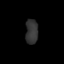
Tissue: skin
Cell type: Epithelial cells
Senescence score: 0.6761
Nuclear area (px): 300
Mean DAPI intensity: 52.173